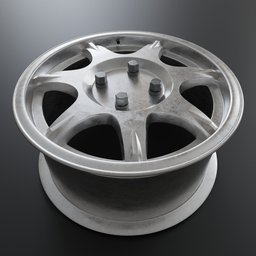
Label: mechanical